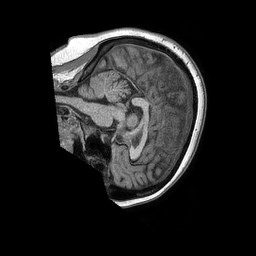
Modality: T1w
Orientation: sagittal
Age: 33
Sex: female
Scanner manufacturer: philips
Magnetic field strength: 1.5 T
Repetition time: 0.007722 s
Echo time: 0.003537 s